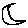
Label: moon